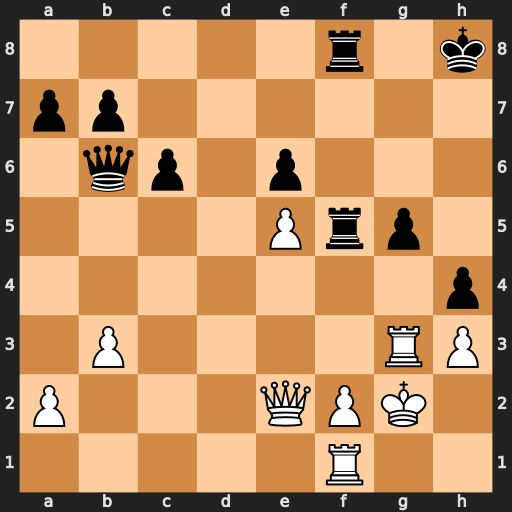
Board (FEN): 5r1k/pp6/1qp1p3/4Prp1/7p/1P4RP/P3QPK1/5R2
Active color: w
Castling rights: -
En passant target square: -
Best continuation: Qh5+ Kg7 Rxg5+ Rxg5+ Qxg5+